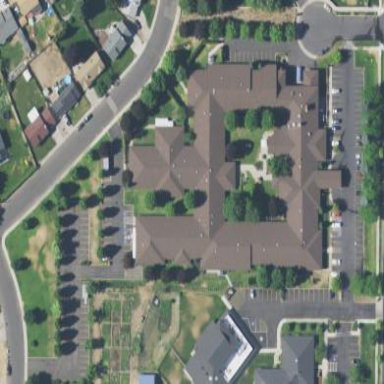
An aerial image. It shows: Nursing home.